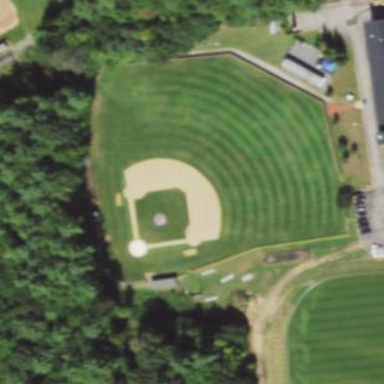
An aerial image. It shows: Baseball pitch for leisure land activities.